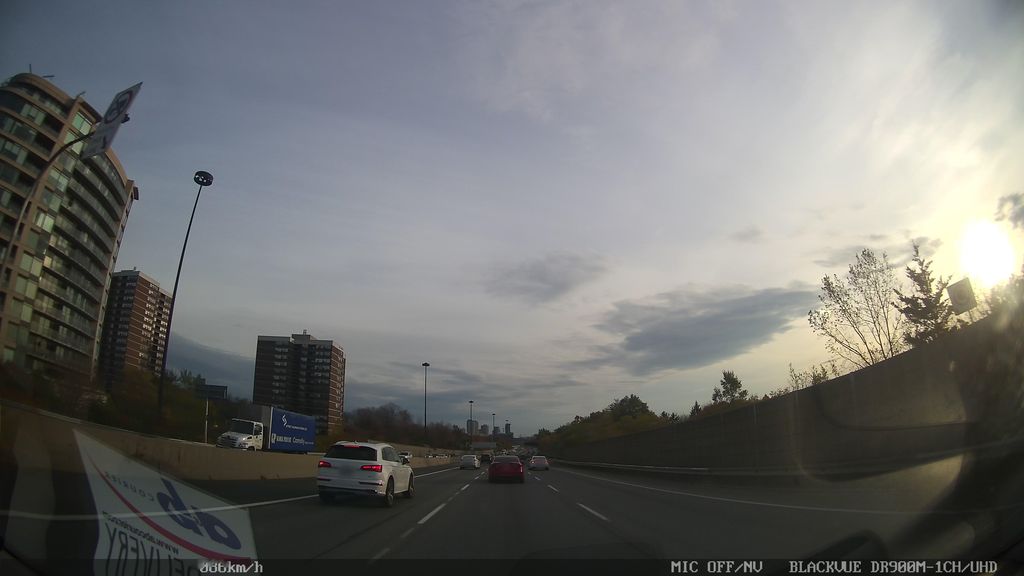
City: toronto